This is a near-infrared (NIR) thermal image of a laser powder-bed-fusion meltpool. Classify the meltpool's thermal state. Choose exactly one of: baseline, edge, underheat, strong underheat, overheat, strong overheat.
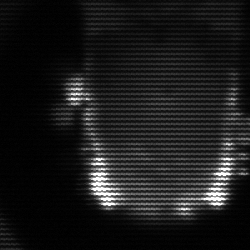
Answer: baseline